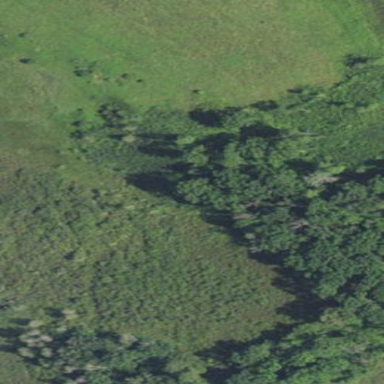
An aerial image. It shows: Swampy wetland area.